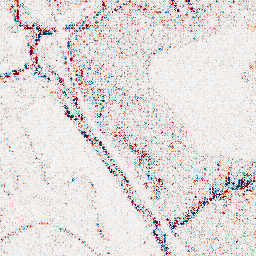
Category: wavelet
Decomposition family: wavelet_reverse_biorthogonal
Decomposition parameters: wavelet: rbio2.4
level: 1
Upsampling method: edge_directed
Upsampling parameters: scale: 4
Upsampling scale: 4